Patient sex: M
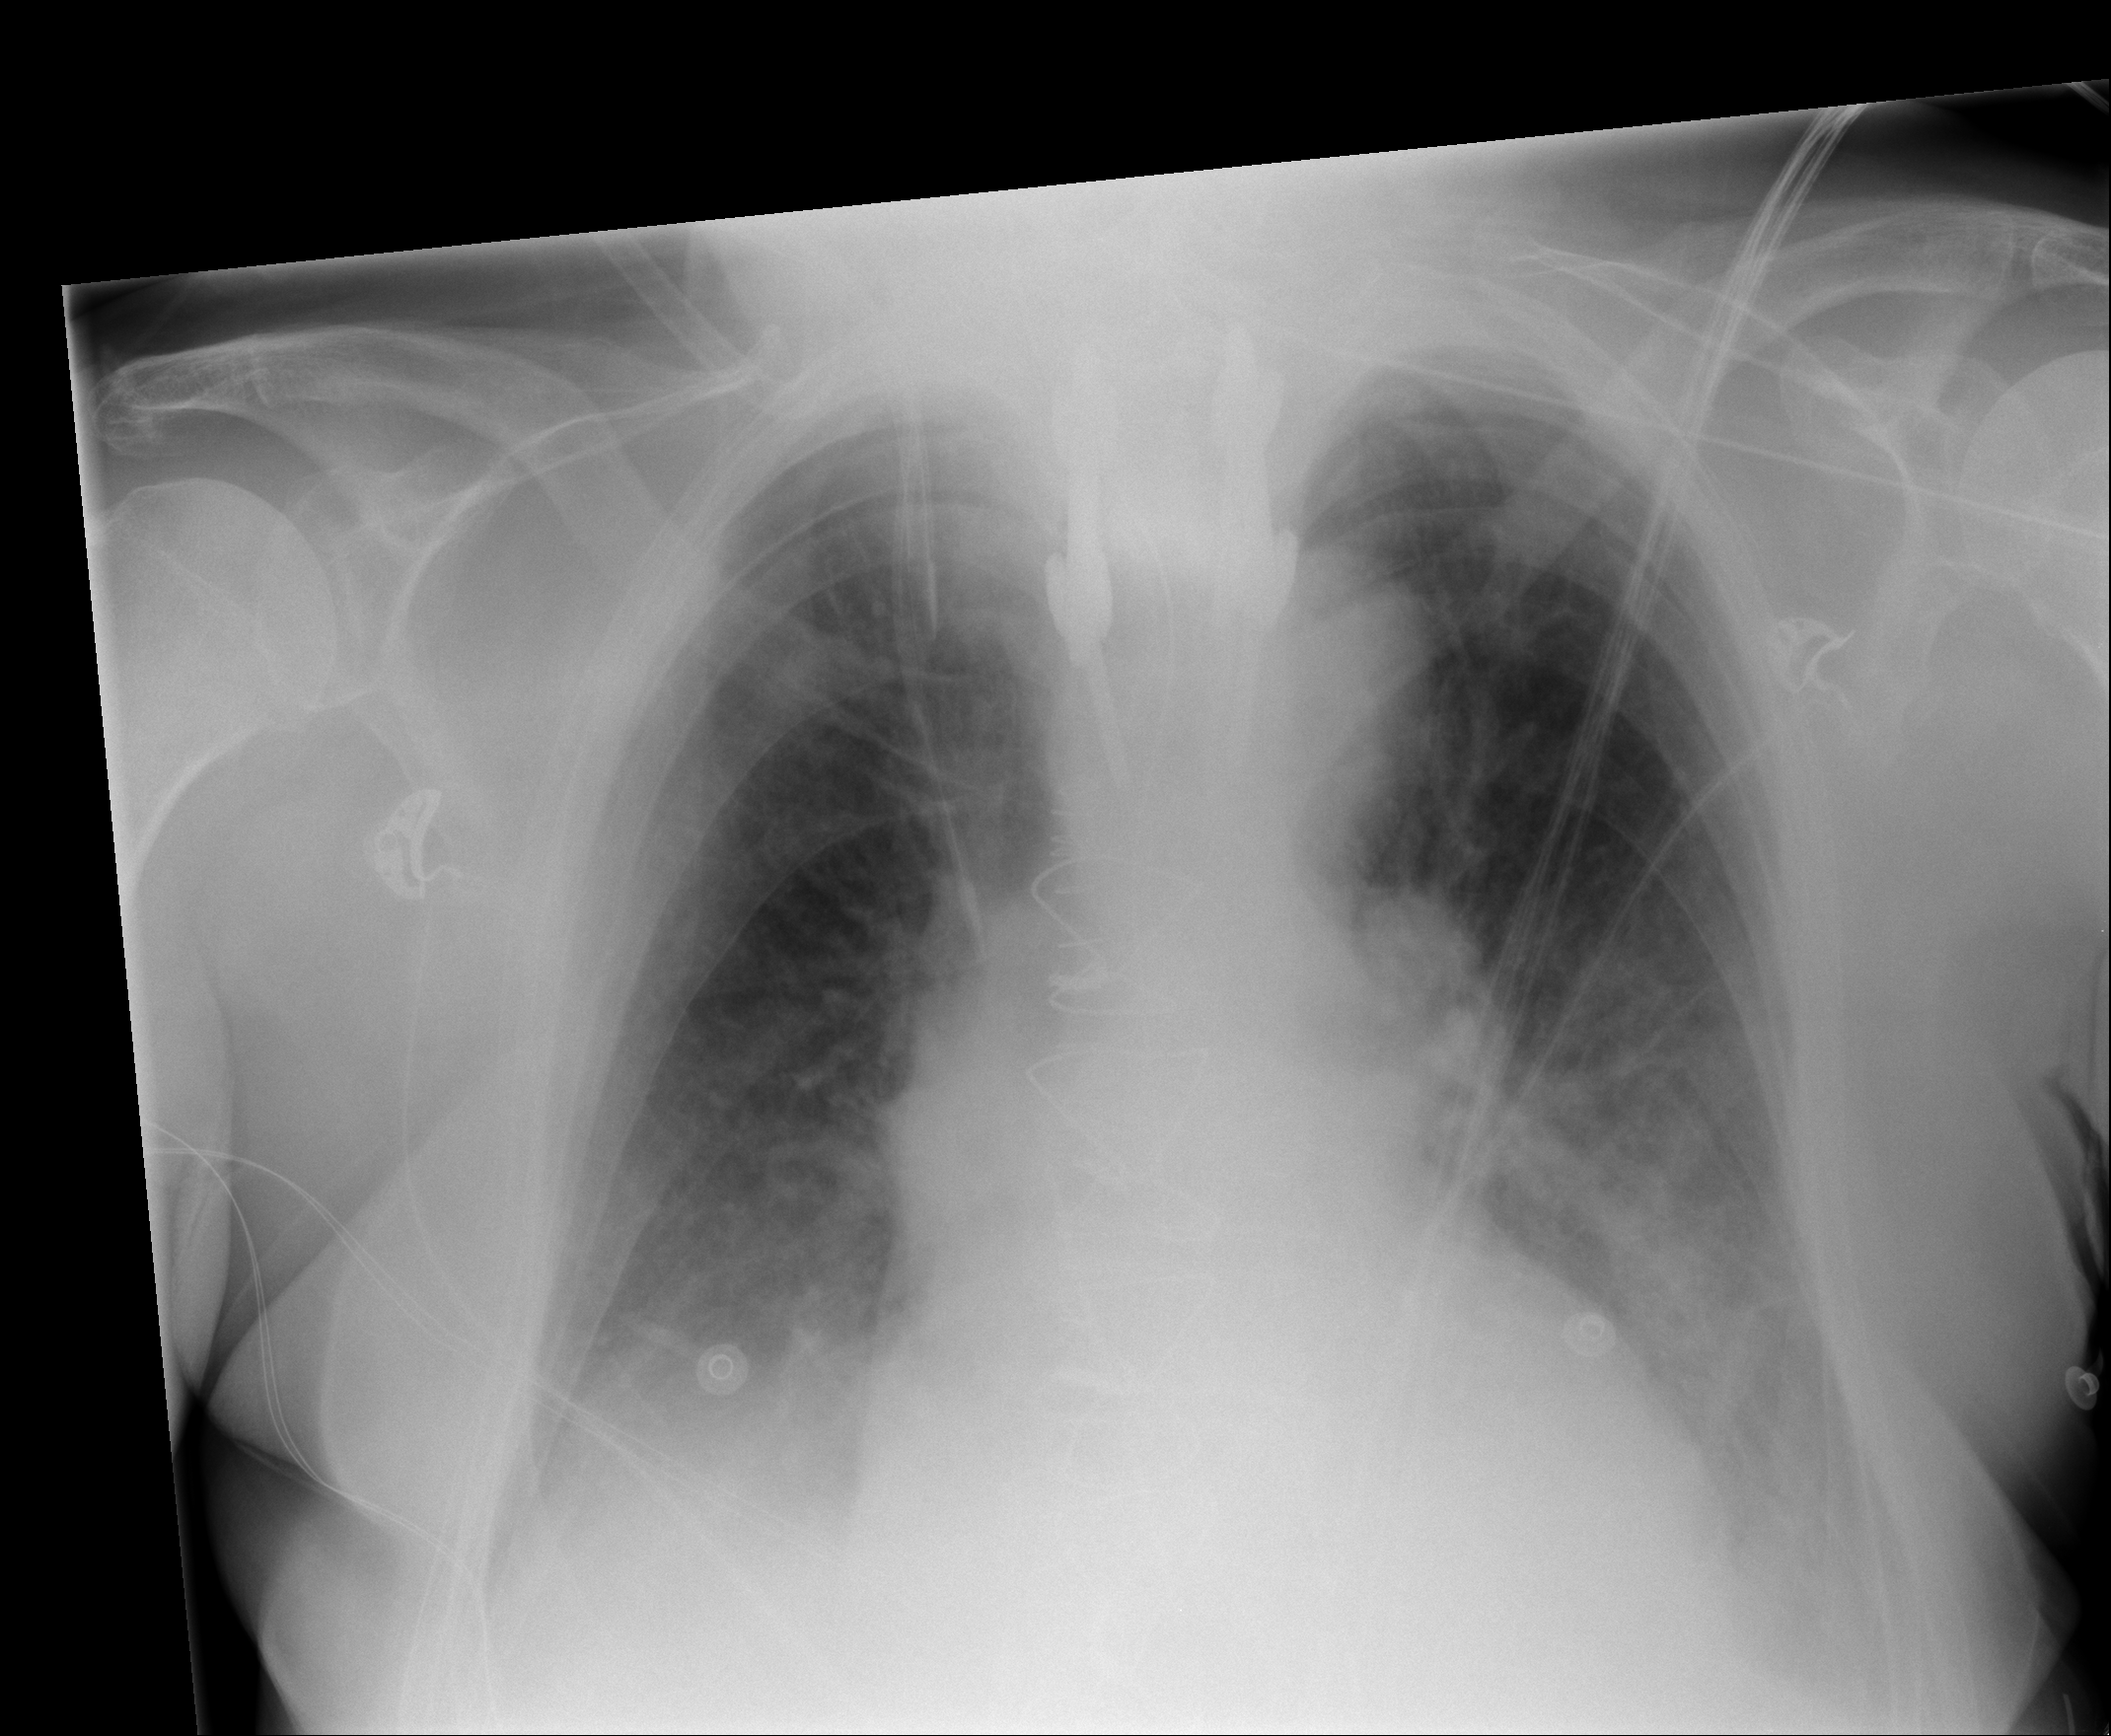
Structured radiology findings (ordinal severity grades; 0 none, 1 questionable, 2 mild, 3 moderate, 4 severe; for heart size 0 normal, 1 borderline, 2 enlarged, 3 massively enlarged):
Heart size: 0
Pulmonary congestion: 0
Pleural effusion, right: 2
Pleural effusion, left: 2
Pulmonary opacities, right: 1
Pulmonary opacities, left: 1
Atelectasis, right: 2
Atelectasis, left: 2